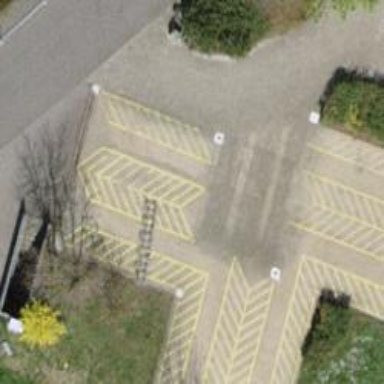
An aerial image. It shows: Bicycle parking facility.